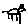
Label: cat